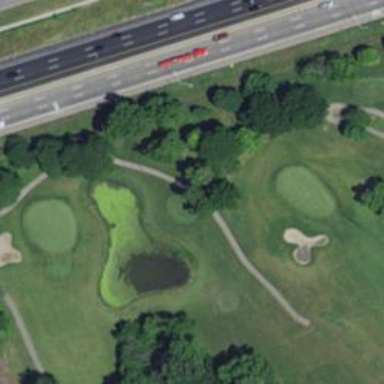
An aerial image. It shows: Water hazard in golf course. The hazard is natural water feature.